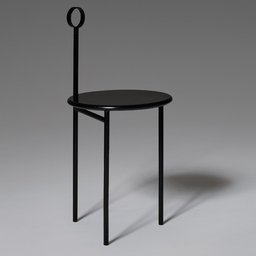
Label: furniture